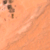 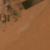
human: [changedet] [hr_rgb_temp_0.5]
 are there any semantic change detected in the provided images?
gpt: A small green area was realized on the right of the group of houses.